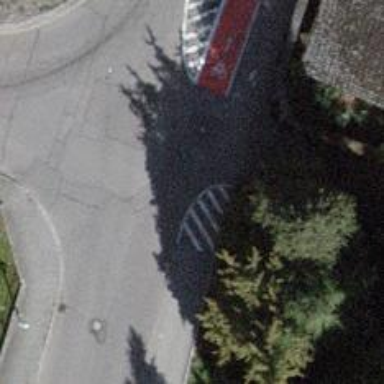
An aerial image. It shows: Gate.